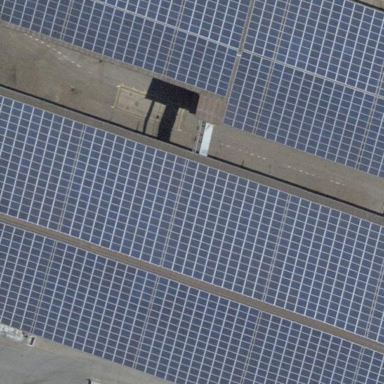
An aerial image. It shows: Solar photovoltaic panel generator.